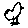
Label: bird